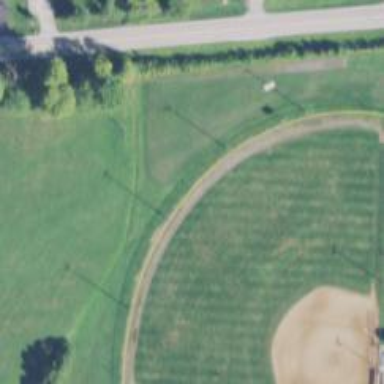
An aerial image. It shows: Baseball pitch for leisure land.